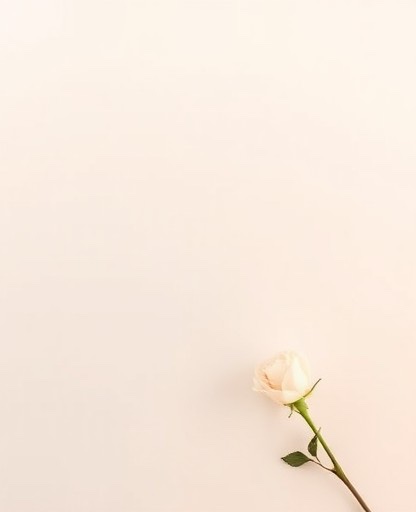
Category: Anniversary